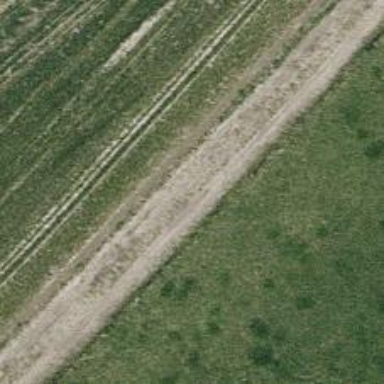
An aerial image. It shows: Track on the ground with grade3 tracktype.